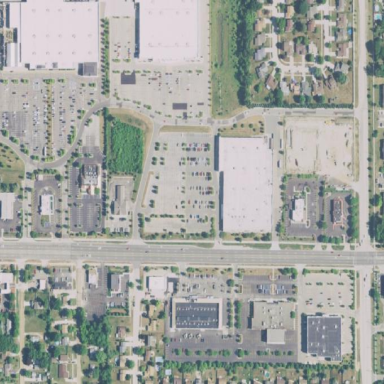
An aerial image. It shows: Retail area.